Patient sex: M
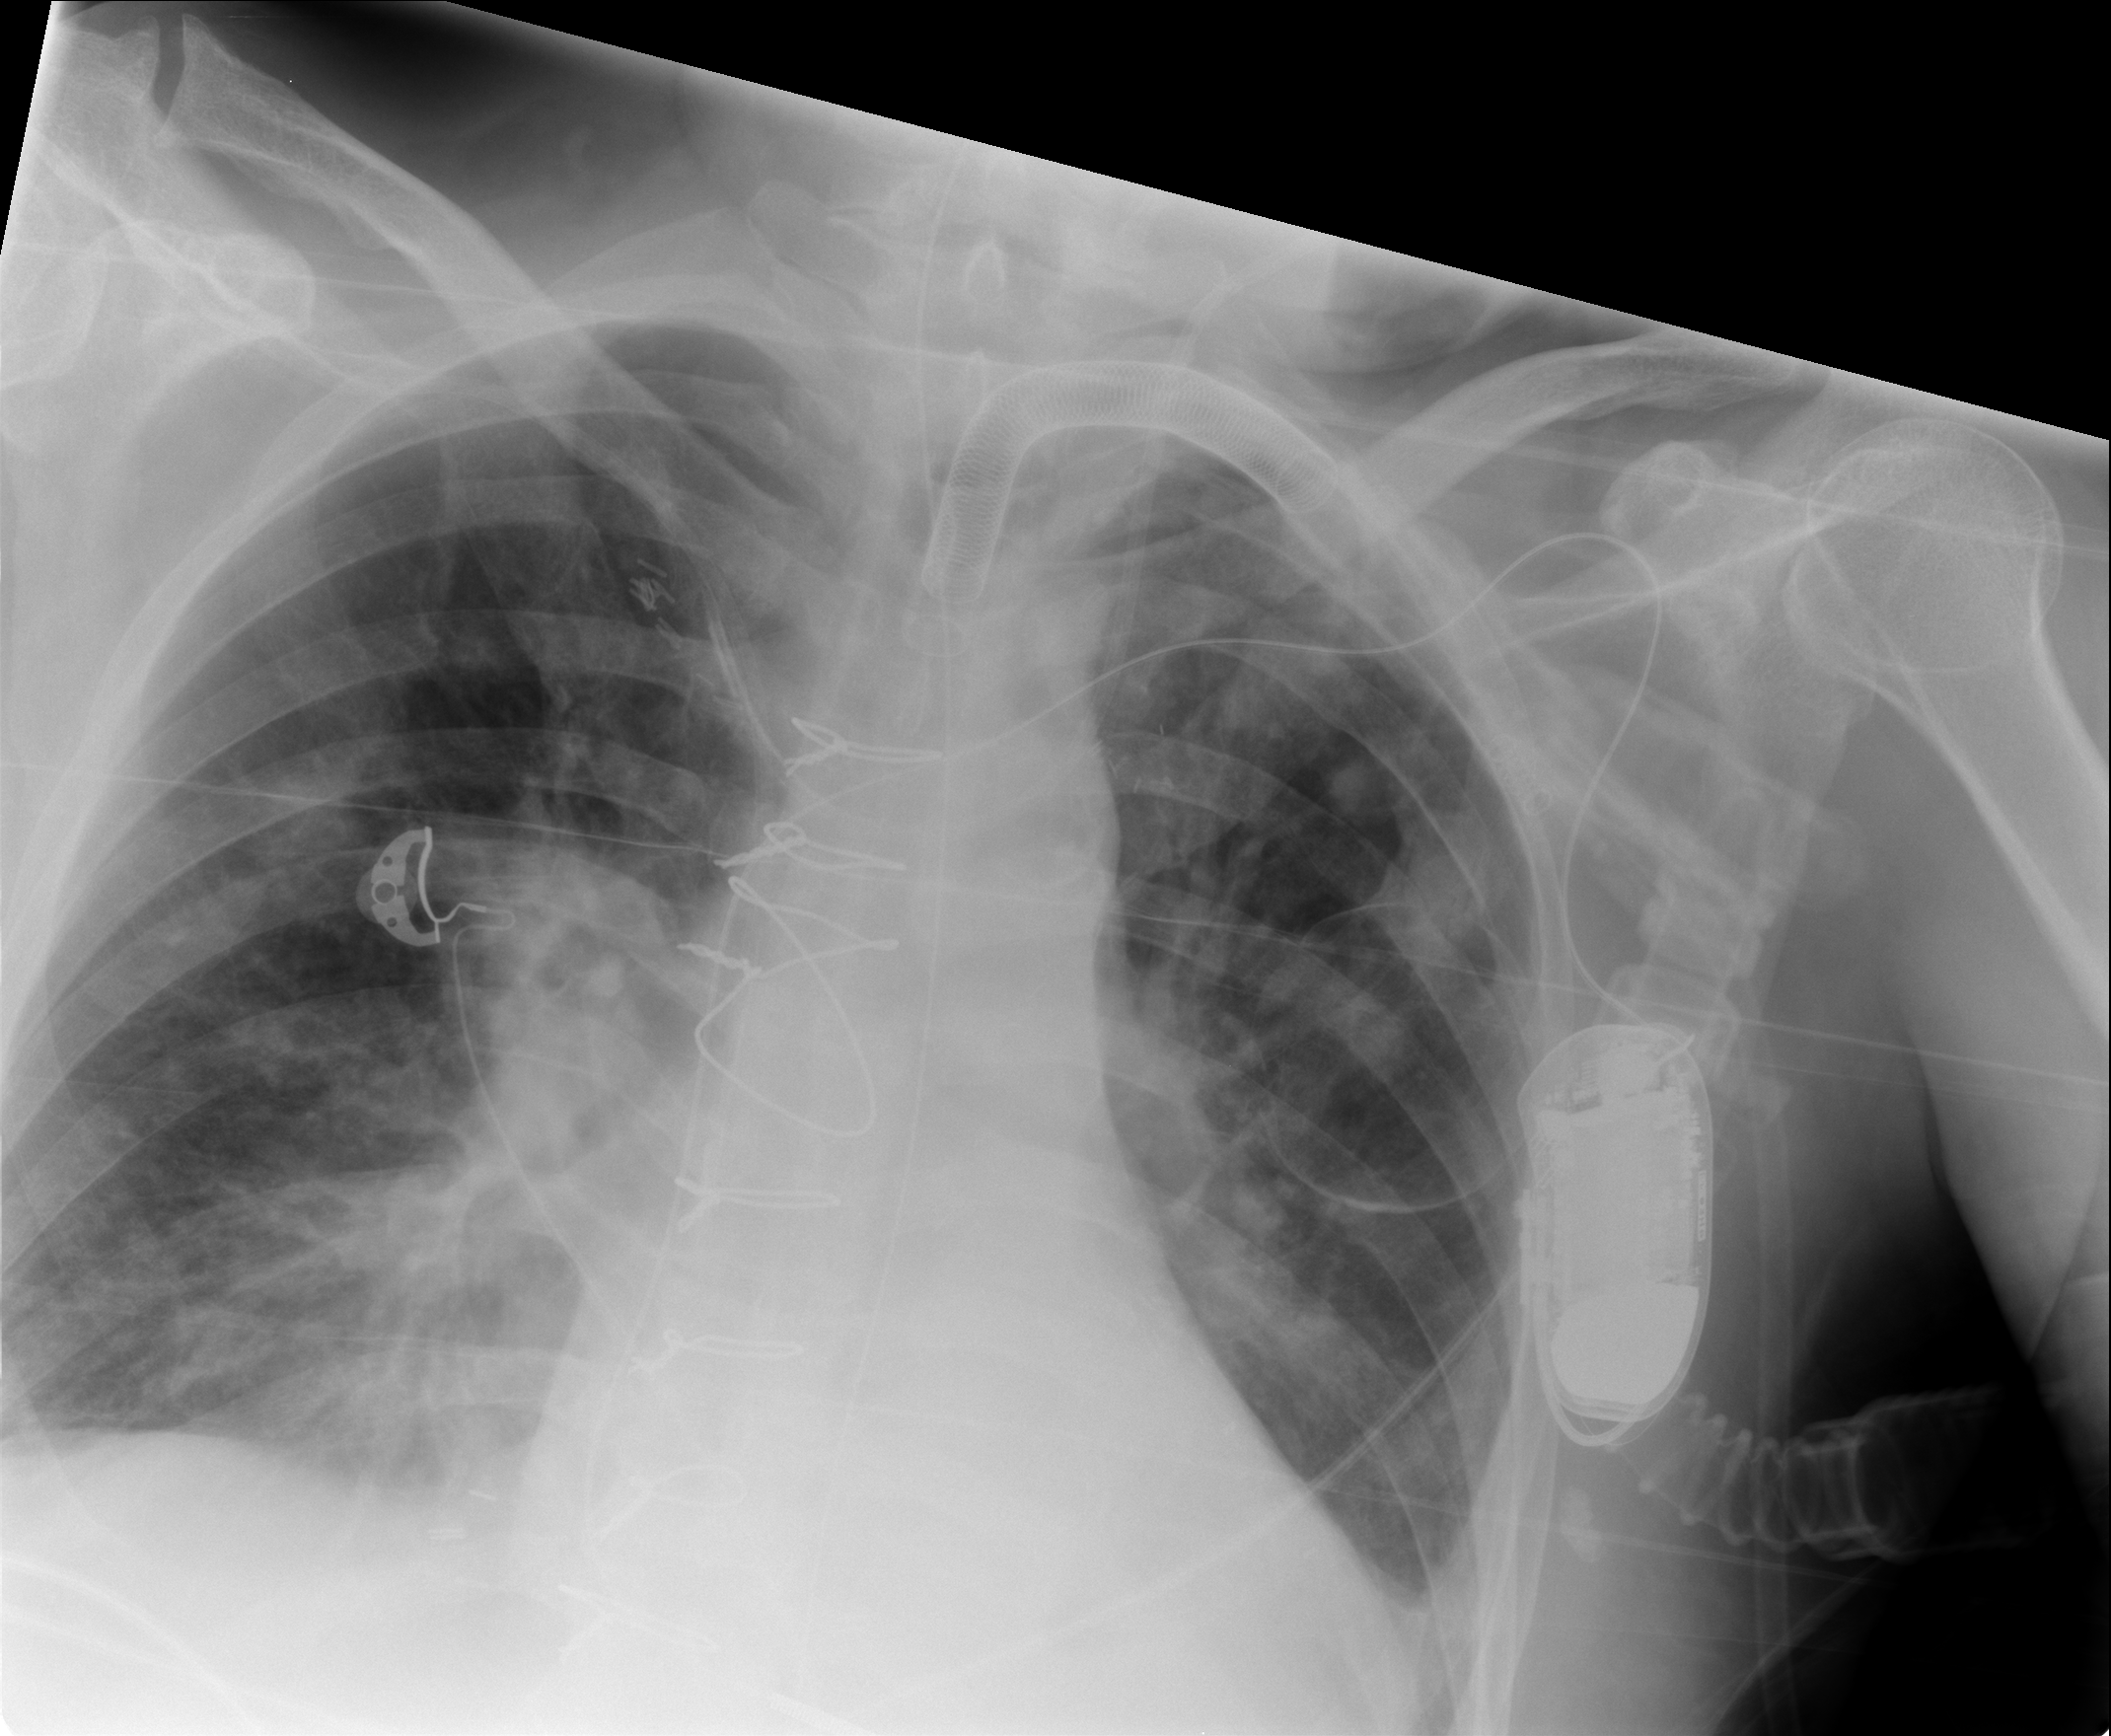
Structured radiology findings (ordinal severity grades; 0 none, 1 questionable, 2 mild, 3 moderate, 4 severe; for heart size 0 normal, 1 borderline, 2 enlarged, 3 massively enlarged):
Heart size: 2
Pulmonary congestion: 2
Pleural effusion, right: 0
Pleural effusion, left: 1
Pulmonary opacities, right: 2
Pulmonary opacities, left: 2
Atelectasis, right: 2
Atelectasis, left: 1